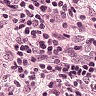
Metastatic tissue present: yes